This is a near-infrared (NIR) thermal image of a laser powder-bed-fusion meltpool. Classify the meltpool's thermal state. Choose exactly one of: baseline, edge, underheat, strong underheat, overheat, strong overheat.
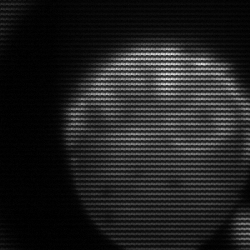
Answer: edge